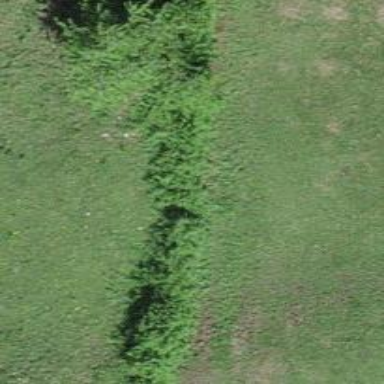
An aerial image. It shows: Hedge barrier.